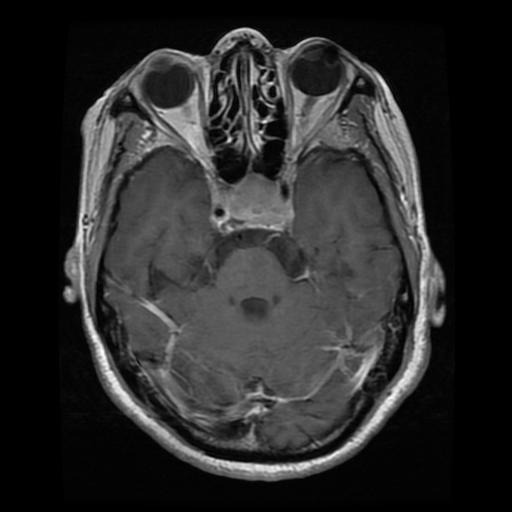
Label: pituitary